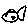
Label: fish